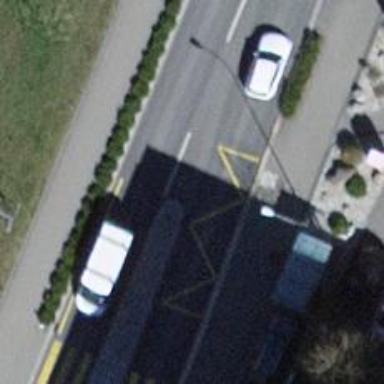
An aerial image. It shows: Public transport stop position.